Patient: sex M, age 48
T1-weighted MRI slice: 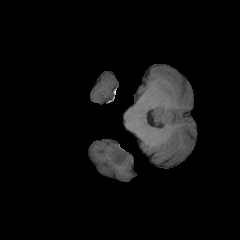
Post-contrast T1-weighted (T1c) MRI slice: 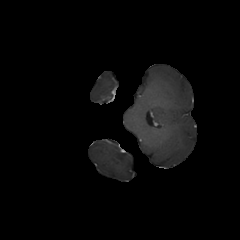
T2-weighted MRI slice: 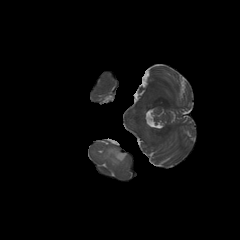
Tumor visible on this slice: yes
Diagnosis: Oligodendroglioma, IDH-mutant, 1p/19q-codeleted
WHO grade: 2